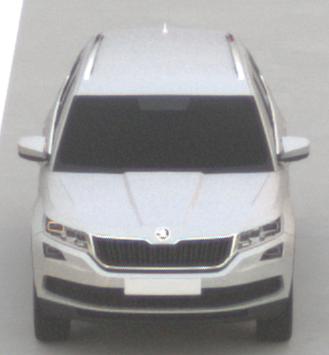
Make: Skoda
Model: Kodiaq 1.4 TSI
Detailed model: Kodiaq
Model produced from: 2017/03
Model produced until: 2018/05
Doors: 5
Color: white
Road condition: dry road
Daytime: sunrise or sunset
Contrast: low contrast